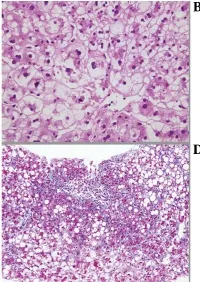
Lobular inflammation, and . Hematoxylin, and ,eosin staining (magnification, x40).
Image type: pathology (pas)